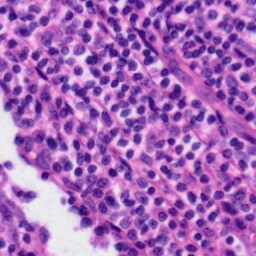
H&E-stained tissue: Tonsil